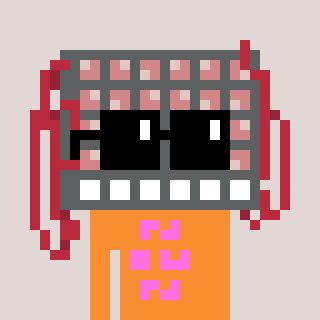
a pixel art character with square black sunglasses, a turing-shaped head and a orange-colored body on a warm background